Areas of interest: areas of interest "3M China Co., Ltd. Caohejing Factory"
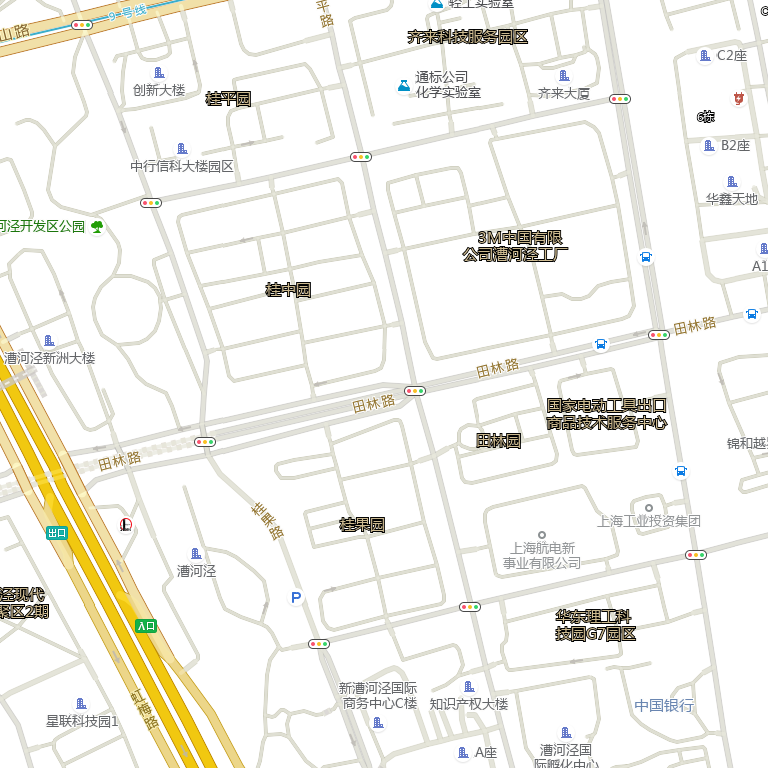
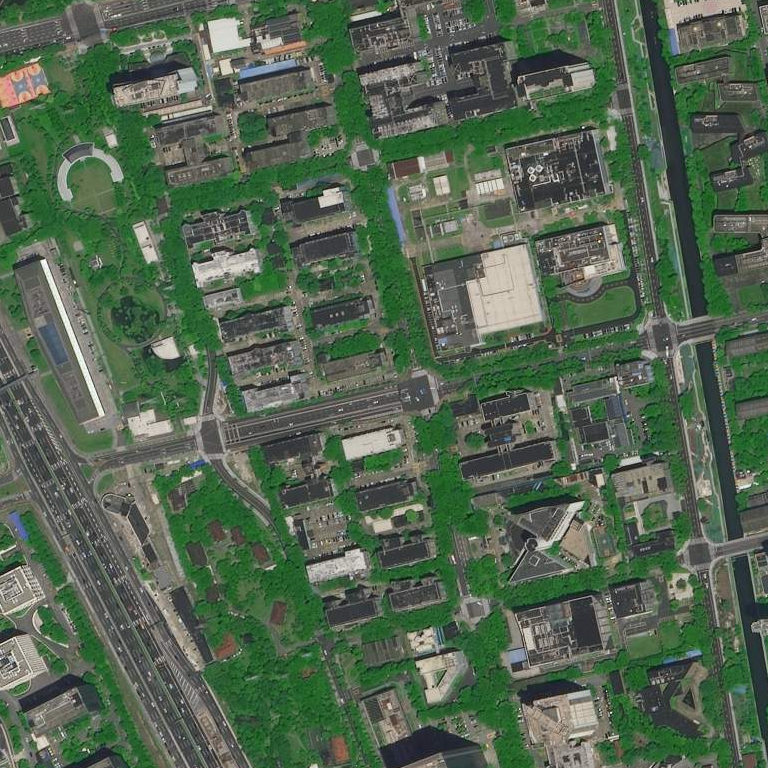